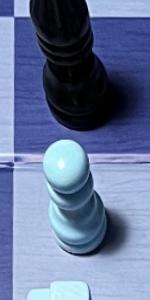
Label: Pawn_White